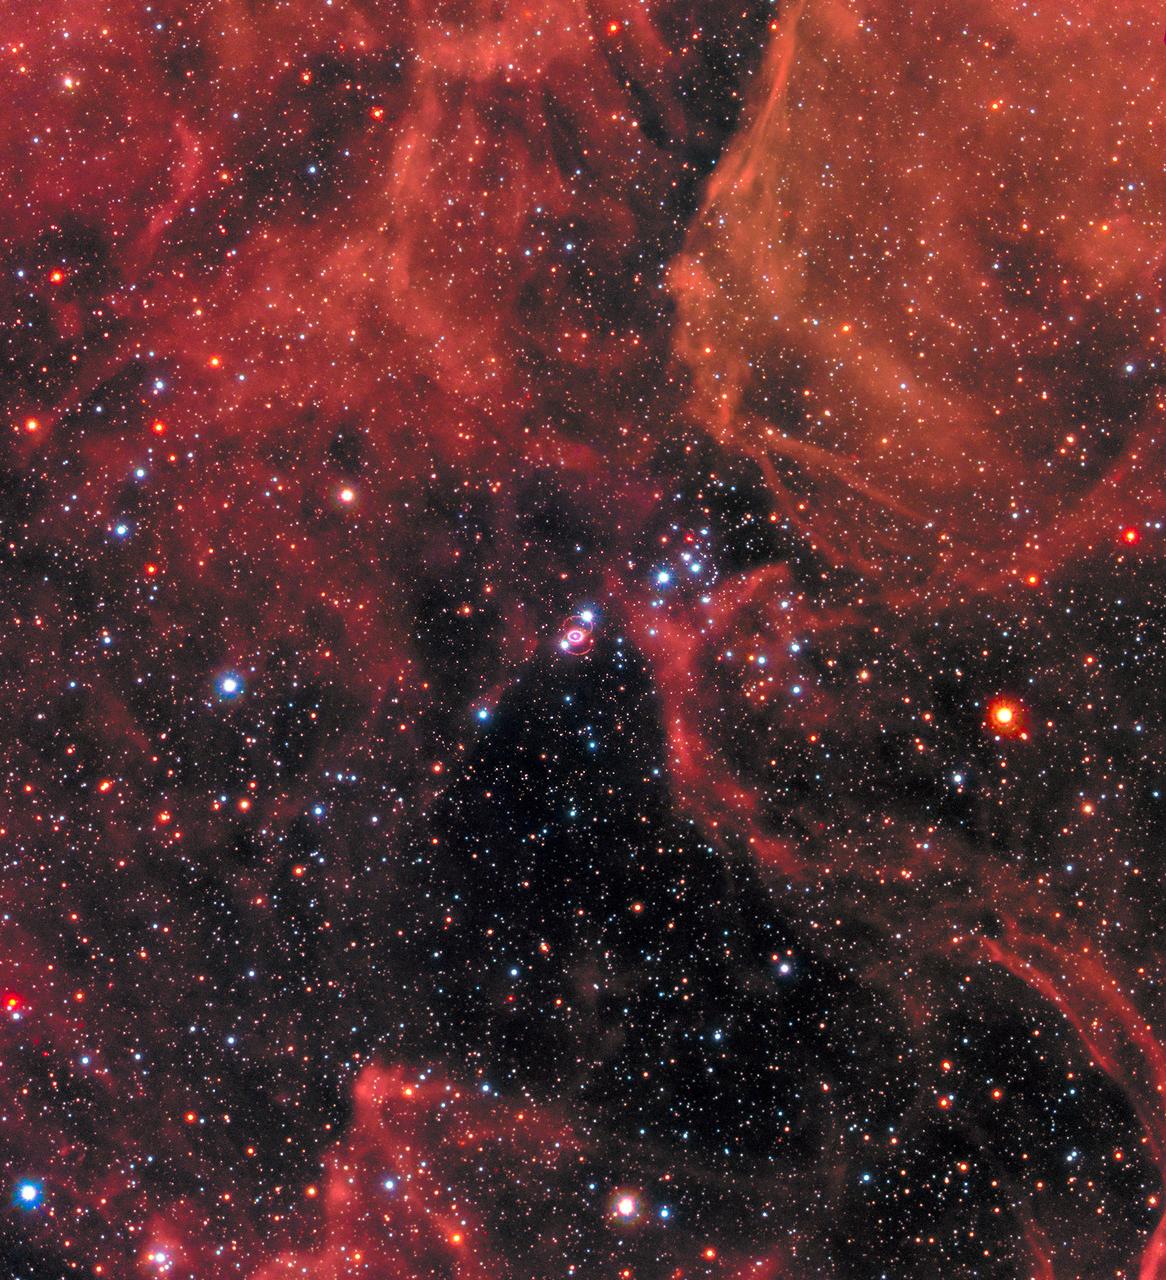
The Dawn of a New Era for Supernova 1987a The Dawn of a New Era for Supernova 1987a